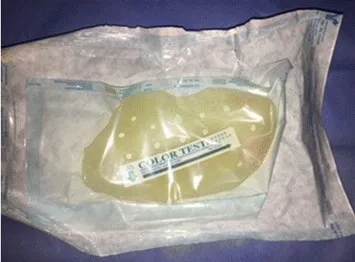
Ethylene oxide sterilized prosthesis.
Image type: radiology (ultrasound)